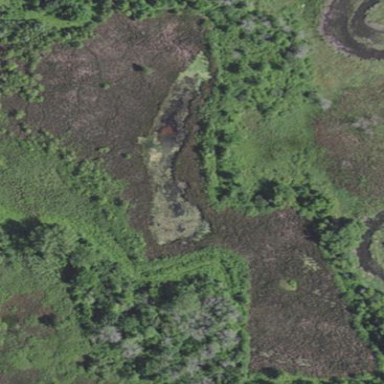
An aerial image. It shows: Marsh wetland.